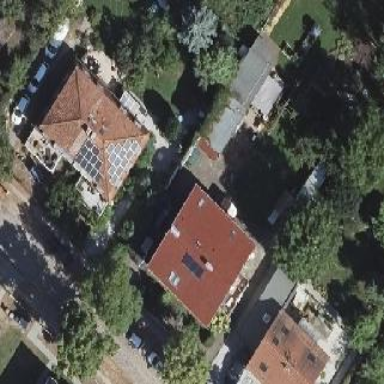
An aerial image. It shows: Detached building with gabled roof.